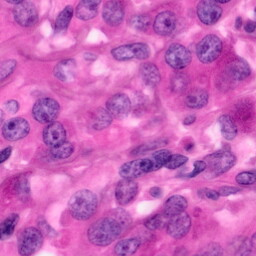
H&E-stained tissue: Pancreatic